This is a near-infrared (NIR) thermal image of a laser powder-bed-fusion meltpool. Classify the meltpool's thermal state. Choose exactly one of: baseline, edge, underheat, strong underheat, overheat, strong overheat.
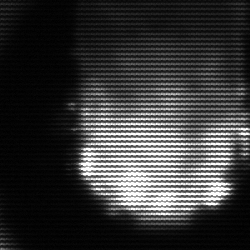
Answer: baseline